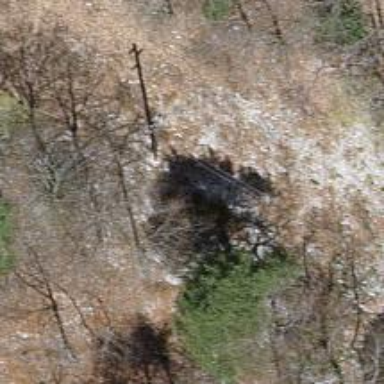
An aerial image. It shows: Power pole.